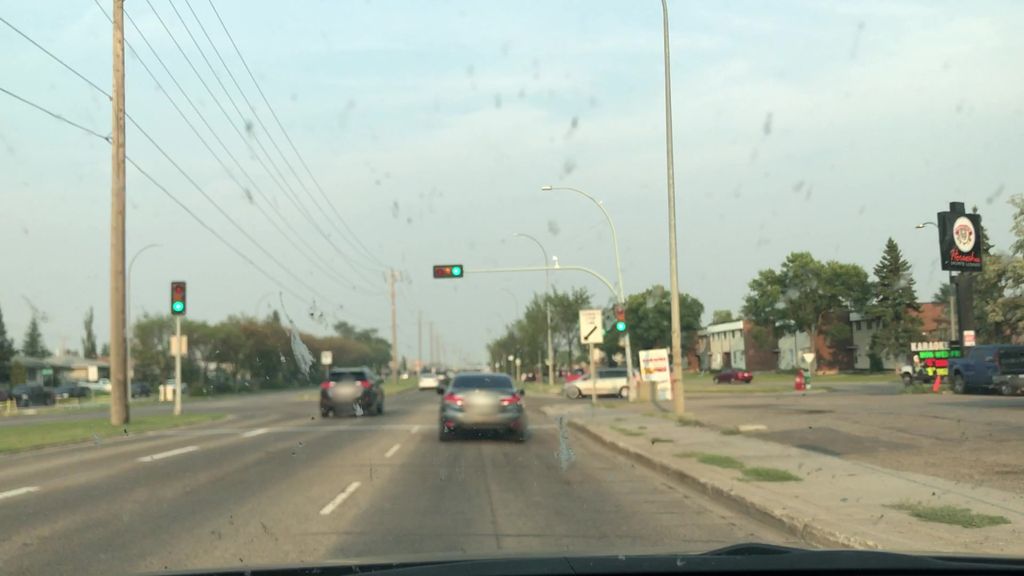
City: edmonton